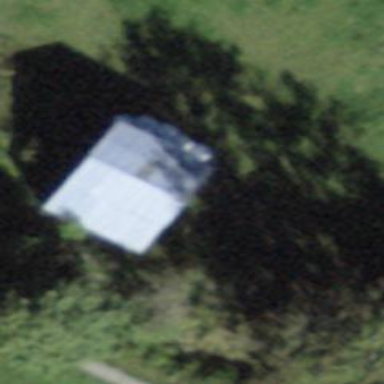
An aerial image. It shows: Barn.